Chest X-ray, AP view. Patient: 25 years old, sex M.
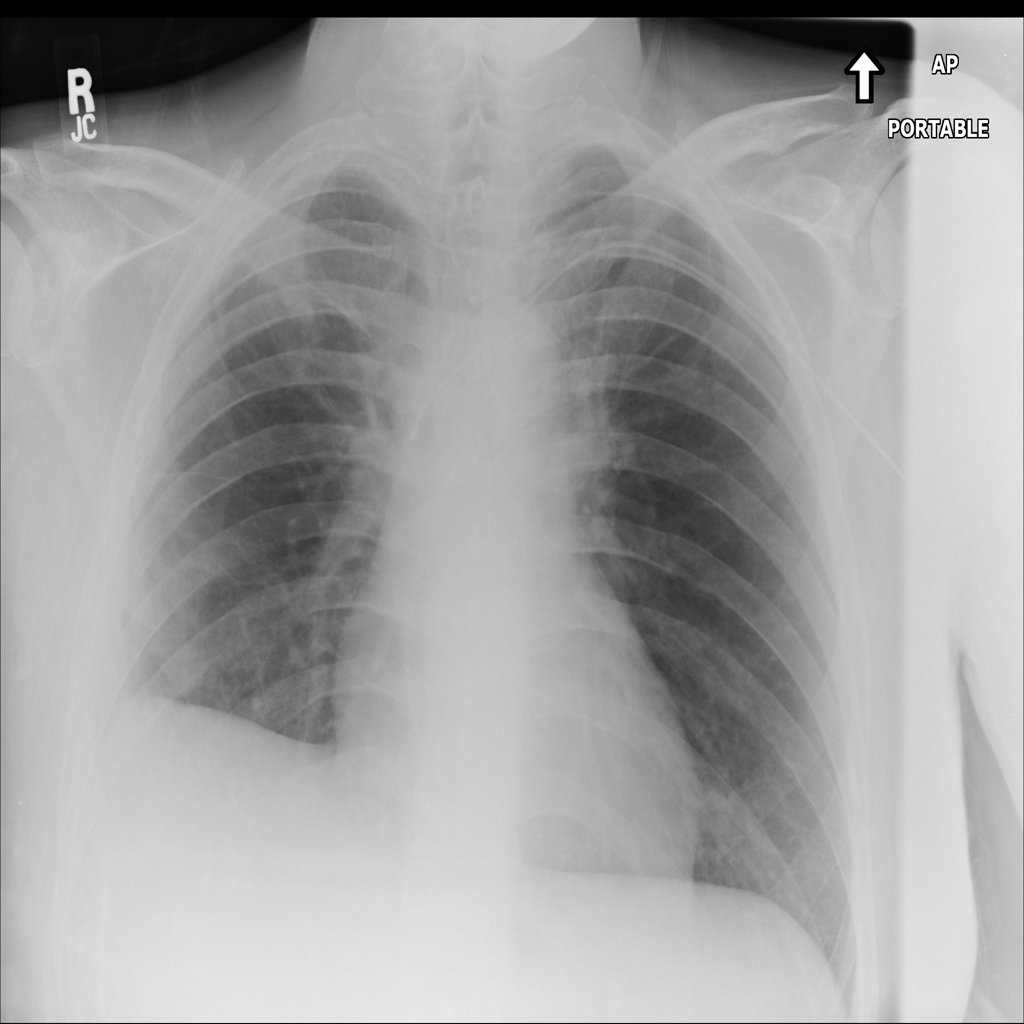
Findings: No Finding